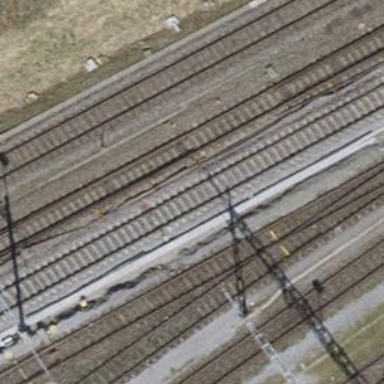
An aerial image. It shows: Railway track with contact lines for electrification.